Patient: sex M, age 36
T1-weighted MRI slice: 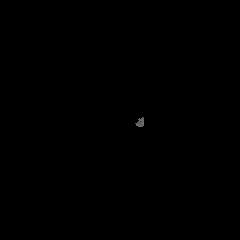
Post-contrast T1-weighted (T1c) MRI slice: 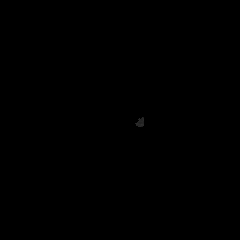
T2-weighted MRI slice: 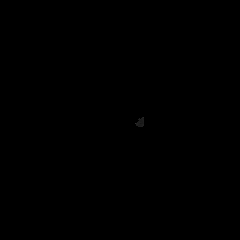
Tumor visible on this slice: no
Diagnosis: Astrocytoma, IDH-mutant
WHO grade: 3